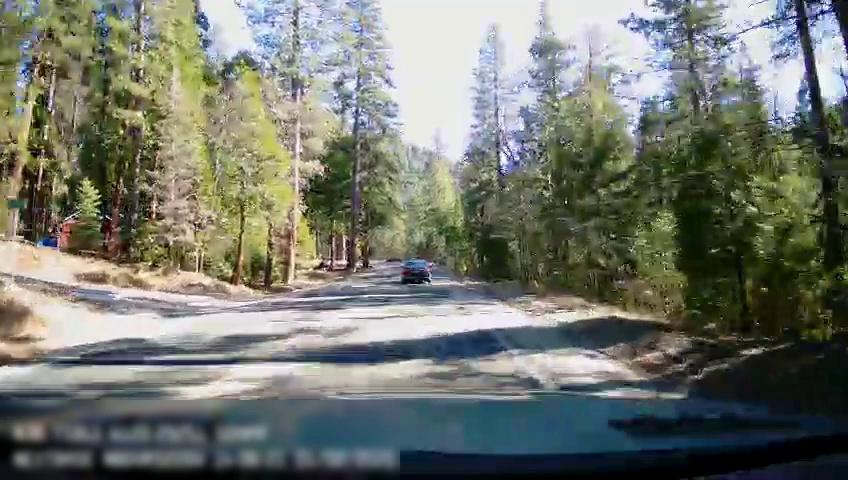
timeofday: Day
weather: Sunny
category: Drivable Space
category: Vehicles | Car
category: Lanes | Current Lane